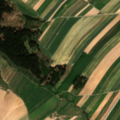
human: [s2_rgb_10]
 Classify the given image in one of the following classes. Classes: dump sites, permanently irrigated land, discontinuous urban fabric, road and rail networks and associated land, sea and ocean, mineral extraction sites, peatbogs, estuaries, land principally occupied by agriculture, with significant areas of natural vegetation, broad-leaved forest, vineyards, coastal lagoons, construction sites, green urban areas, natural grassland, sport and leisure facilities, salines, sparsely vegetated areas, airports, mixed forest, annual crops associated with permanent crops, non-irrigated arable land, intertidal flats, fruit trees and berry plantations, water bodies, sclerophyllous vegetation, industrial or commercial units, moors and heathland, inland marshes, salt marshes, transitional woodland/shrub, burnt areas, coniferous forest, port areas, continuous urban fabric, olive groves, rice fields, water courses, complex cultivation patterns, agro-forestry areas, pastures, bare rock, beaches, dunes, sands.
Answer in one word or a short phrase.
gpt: non-irrigated arable land, land principally occupied by agriculture, with significant areas of natural vegetation, coniferous forest